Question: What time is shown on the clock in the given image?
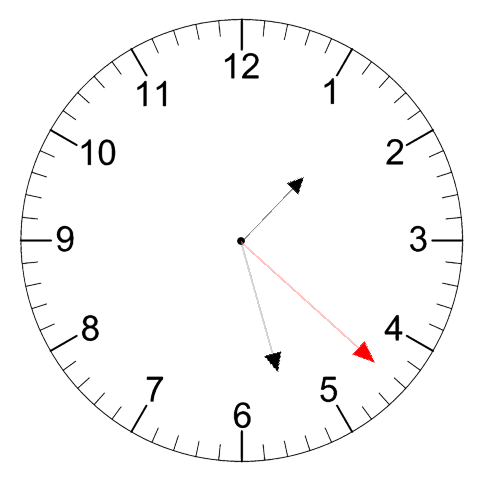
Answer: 01:27:22